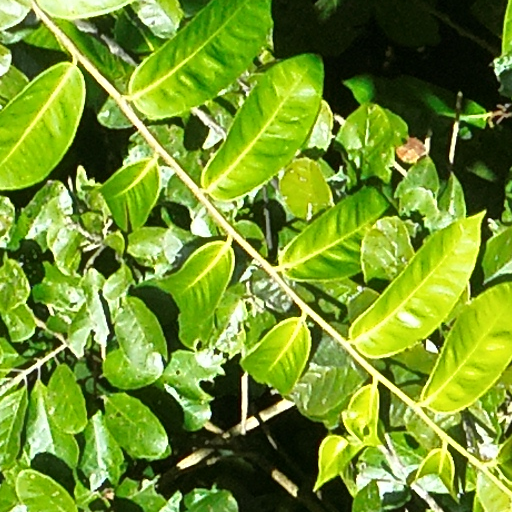
Species: Sloanea terniflora
GBIF accepted scientific name: Sloanea terniflora
Crown area (m\u00b2): 172.971